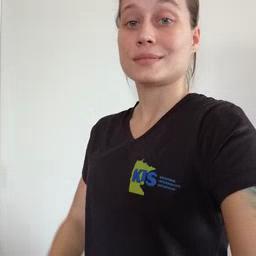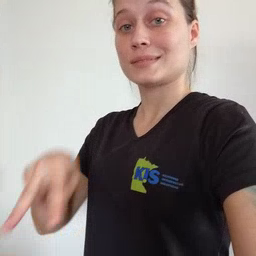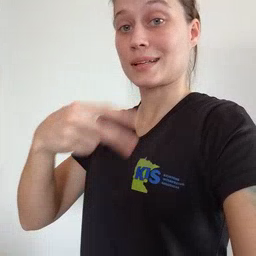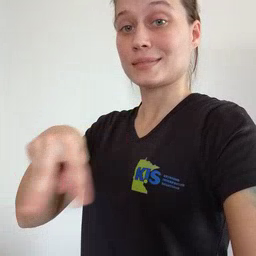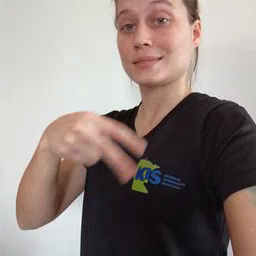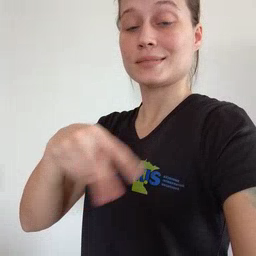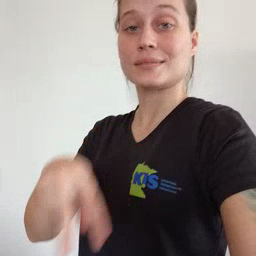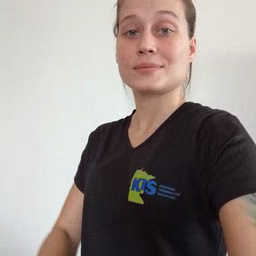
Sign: dance